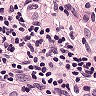
Metastatic tissue present: yes